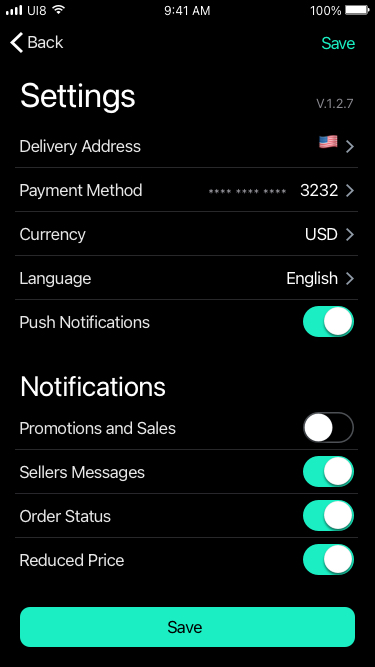
Text in this UI design:
Settings
V.1.2.7
Notifications
🇺🇸
**** **** ****
Back
Save